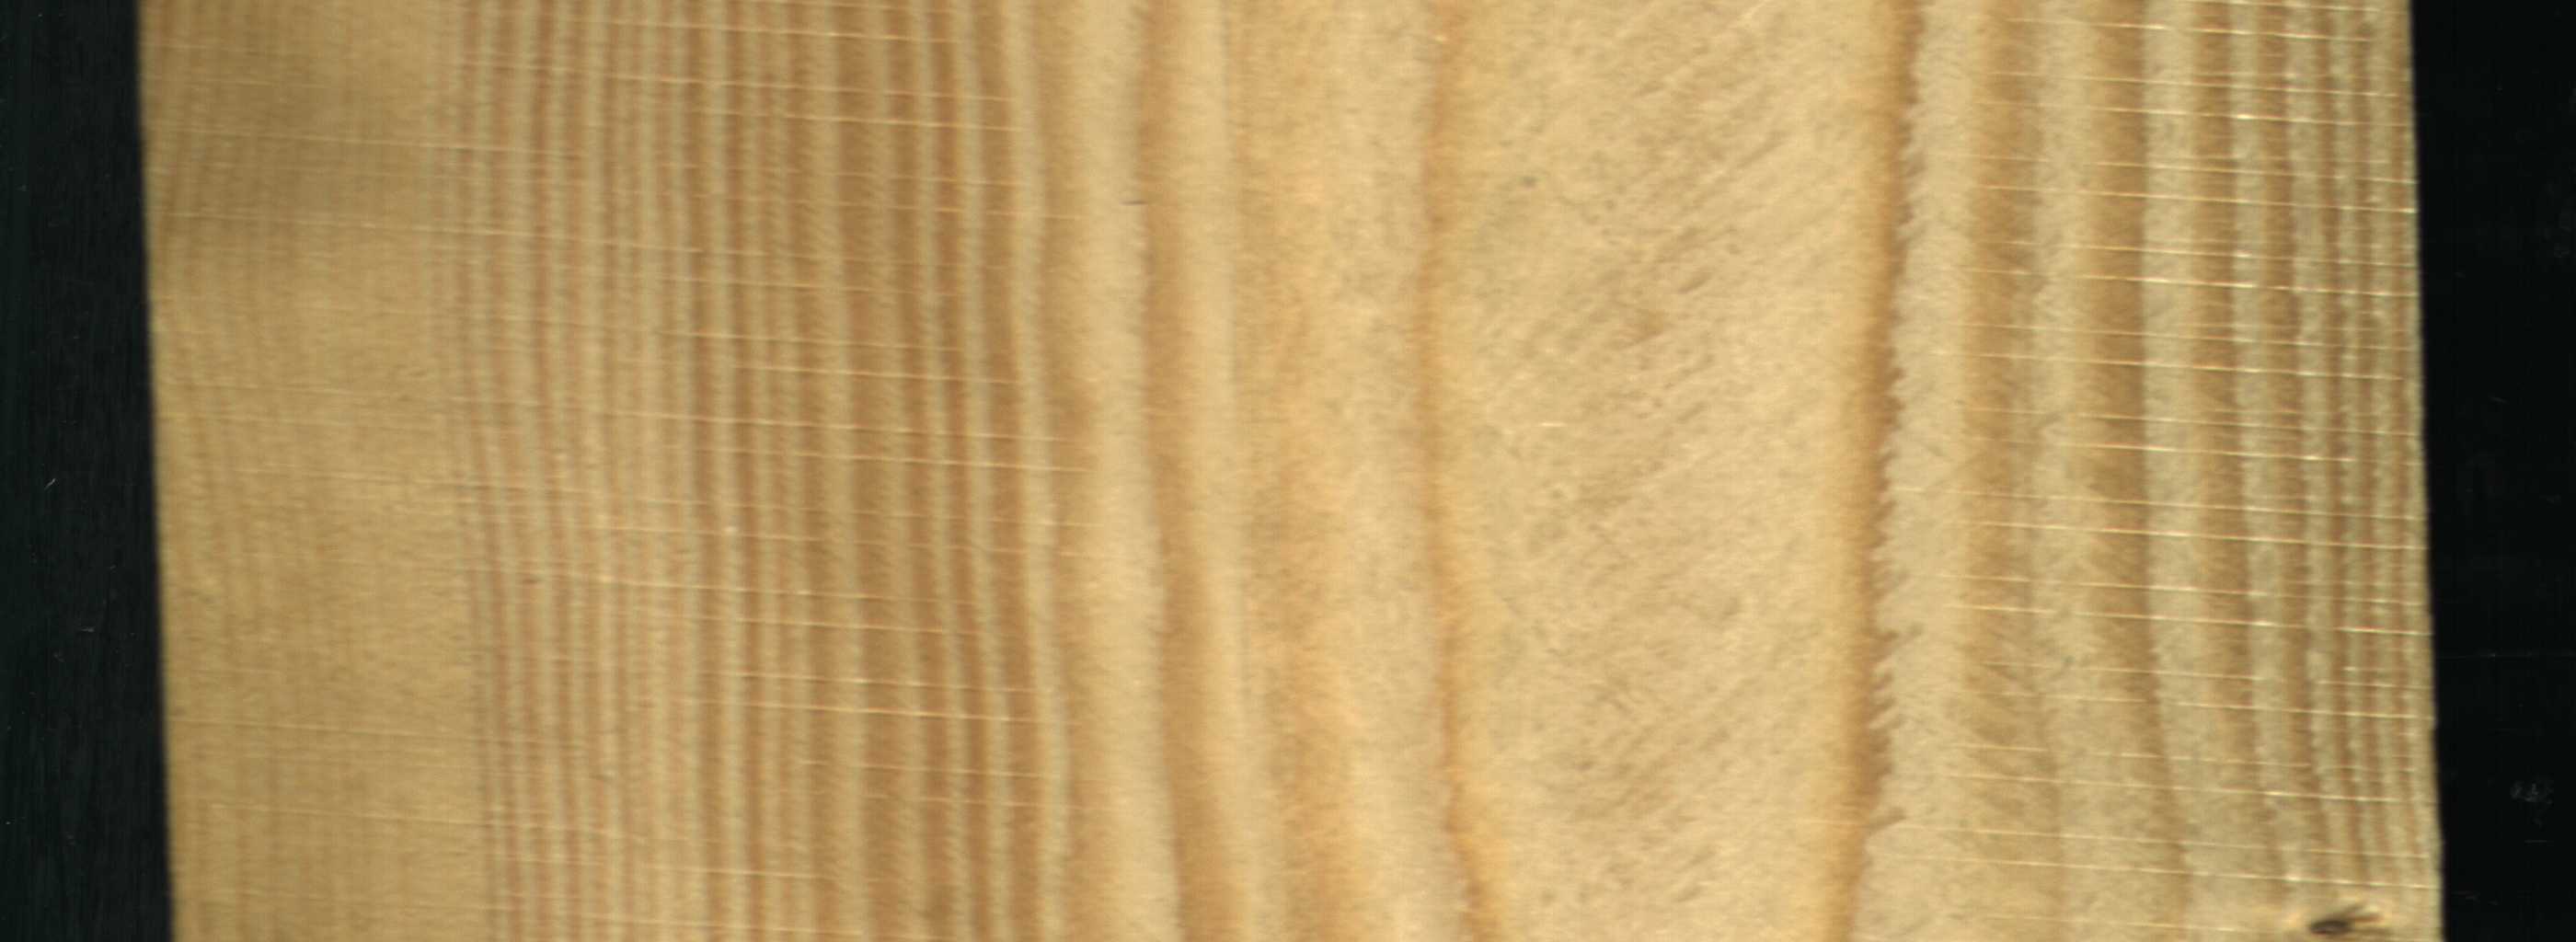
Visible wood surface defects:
Live_Knot